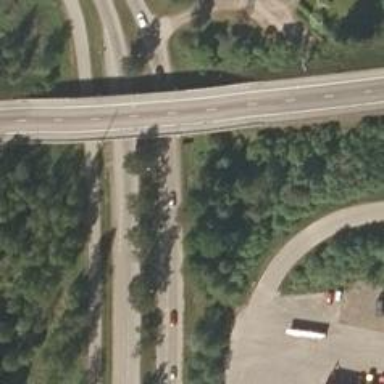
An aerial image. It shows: Asphalt surface on bridge.